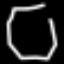
Label: octagon